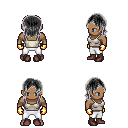
a pixel art fantasy rpg character, male body template, human, dark skin, white pirate shirt, white pants, gray long bangs hairstyle, gold gloves, maroon shoes, four views (front, back, left, right), 2x2 character sprite sheet, small pixel art, hard edges, no anti-aliasing